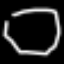
Label: octagon